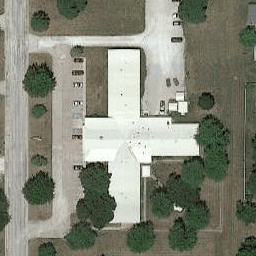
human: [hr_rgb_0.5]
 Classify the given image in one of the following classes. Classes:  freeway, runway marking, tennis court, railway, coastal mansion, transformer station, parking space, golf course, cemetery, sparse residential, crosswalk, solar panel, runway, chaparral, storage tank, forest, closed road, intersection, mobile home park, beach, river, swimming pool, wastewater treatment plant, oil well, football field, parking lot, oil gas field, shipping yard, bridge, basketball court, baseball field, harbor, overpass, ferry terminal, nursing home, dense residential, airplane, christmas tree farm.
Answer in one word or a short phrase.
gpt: nursing home